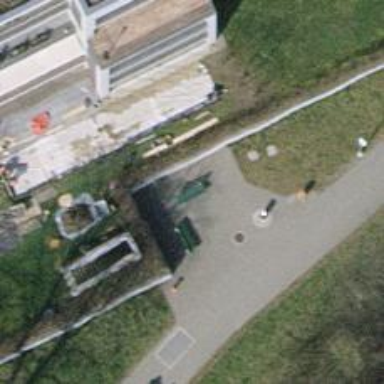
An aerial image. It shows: Bench for seating.